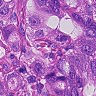
Metastatic tissue present: yes